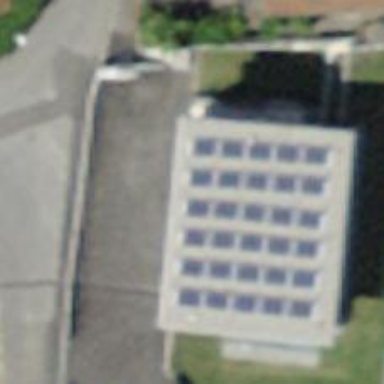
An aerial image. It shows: Solar power generator using photovoltaic panels.